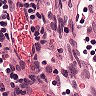
Metastatic tissue present: no